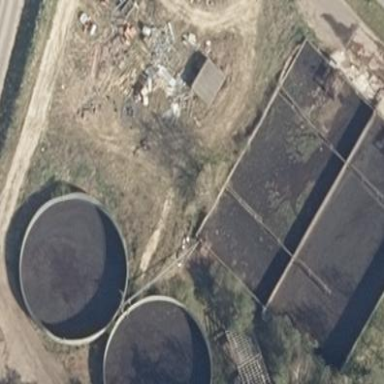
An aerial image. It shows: Storage tank that is man-made.